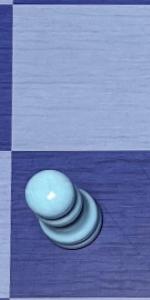
Label: Pawn_White